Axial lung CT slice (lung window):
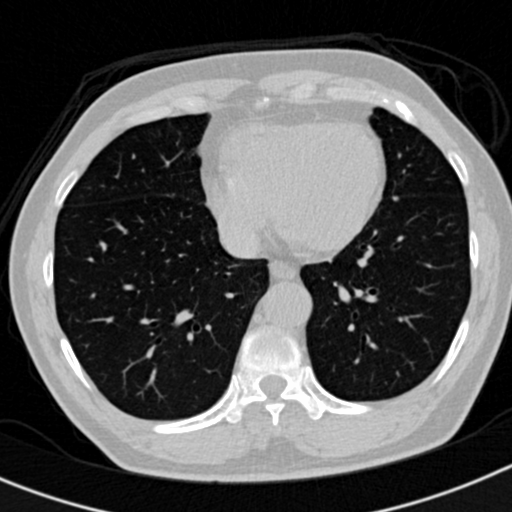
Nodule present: no